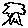
Label: tree